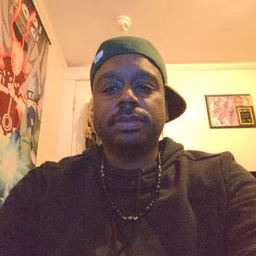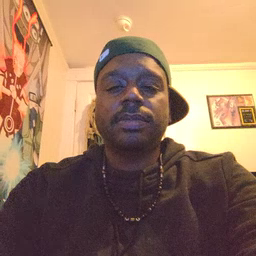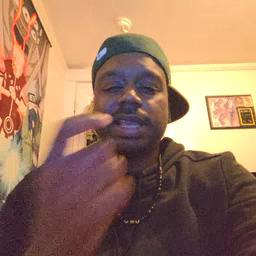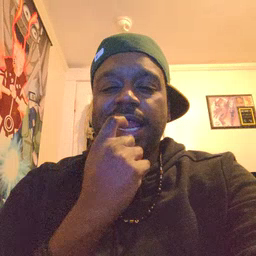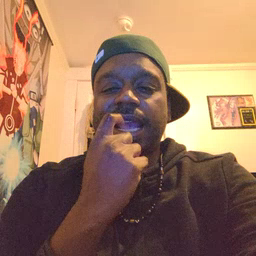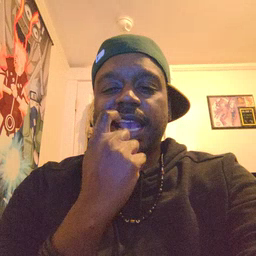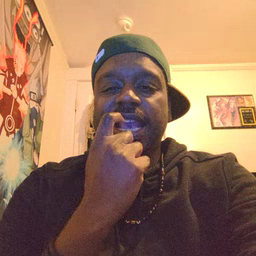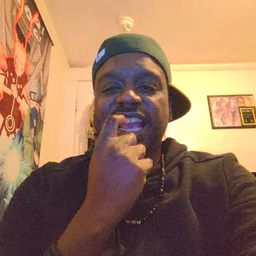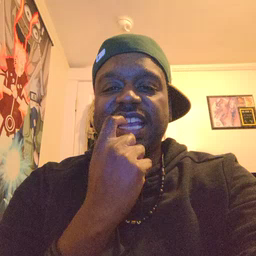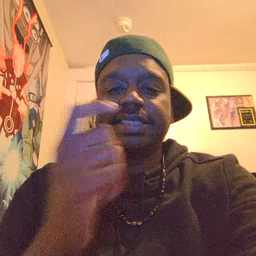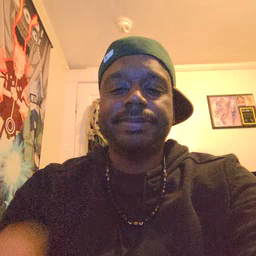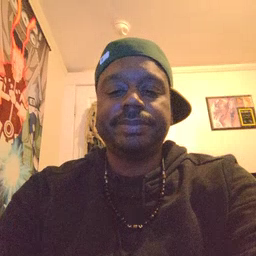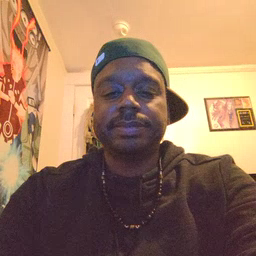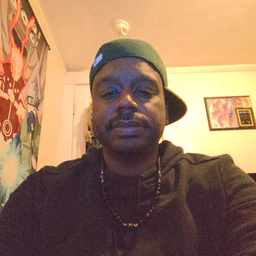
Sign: glasswindow